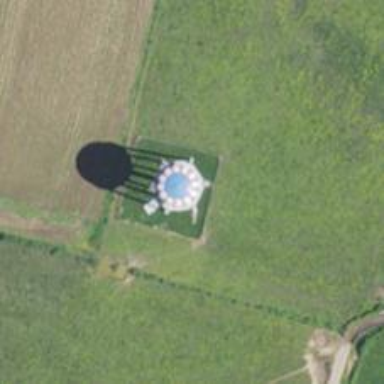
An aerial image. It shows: Water tower that is man-made.